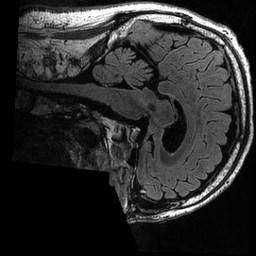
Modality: T2w
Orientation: sagittal
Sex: male
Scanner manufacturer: ge
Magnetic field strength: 3 T
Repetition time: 6 s
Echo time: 0.1278 s